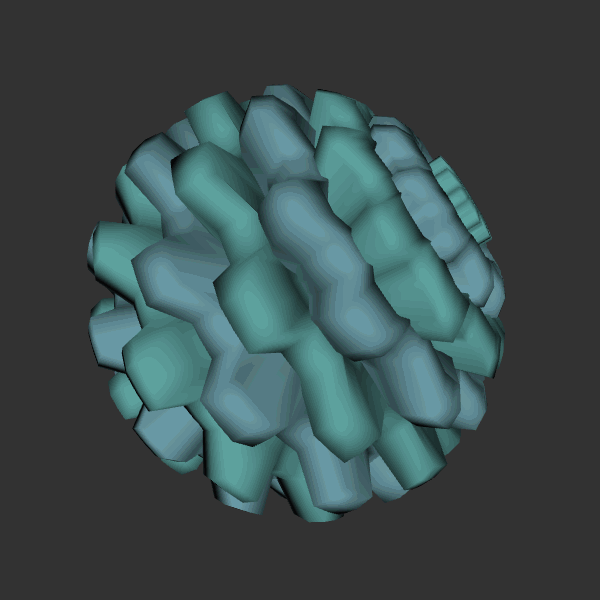
Background: dark